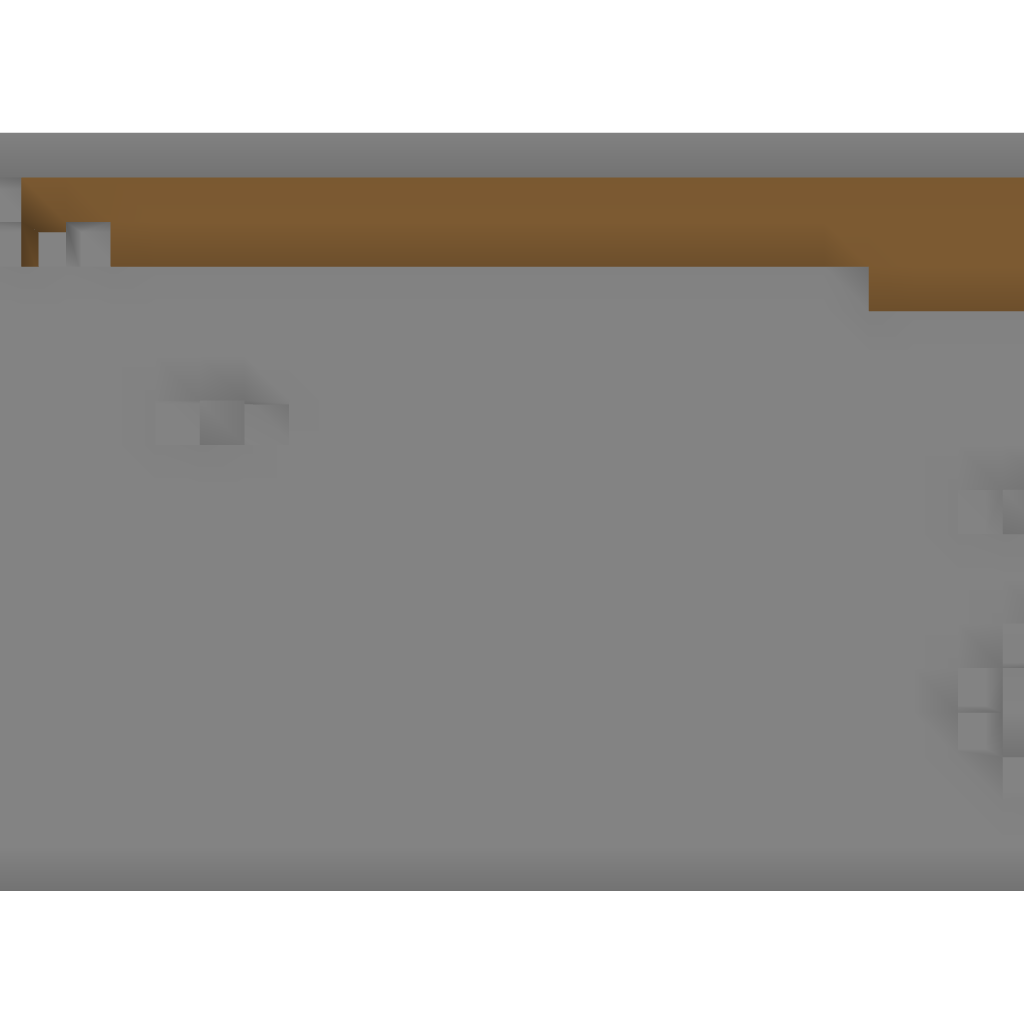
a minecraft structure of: Super Efficient Mob Grinder bad low quality